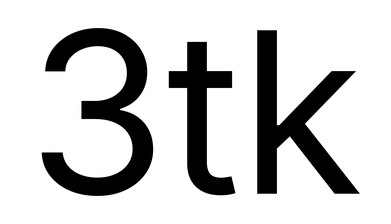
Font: Inter_Regular